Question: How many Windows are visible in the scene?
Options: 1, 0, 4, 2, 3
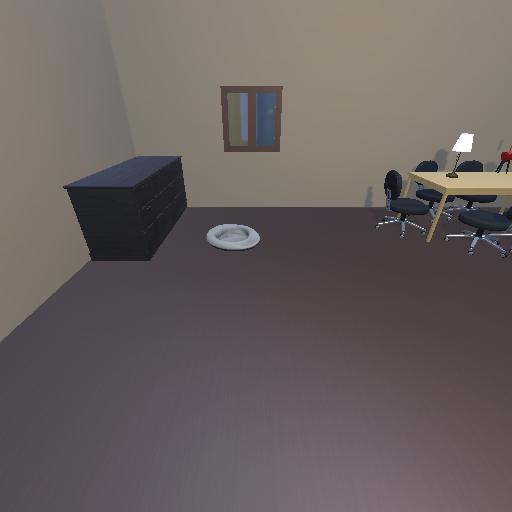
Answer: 1